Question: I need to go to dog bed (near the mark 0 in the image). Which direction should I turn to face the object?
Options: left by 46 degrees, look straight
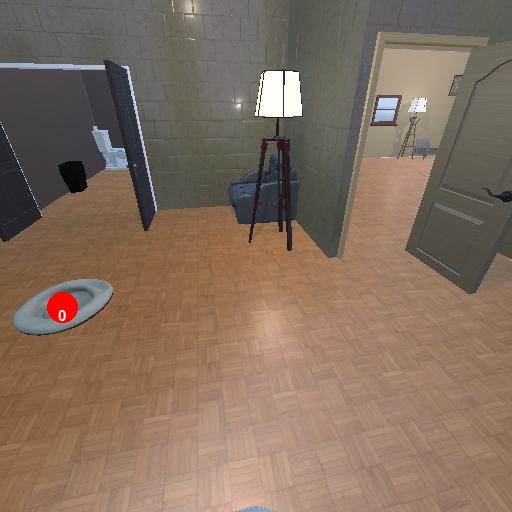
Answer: left by 46 degrees